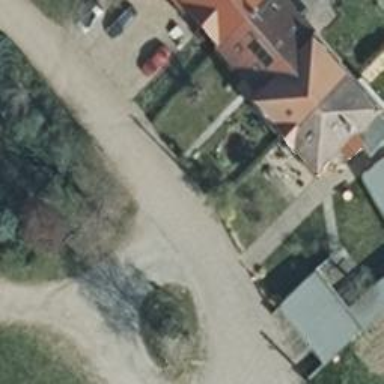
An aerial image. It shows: Residential road.